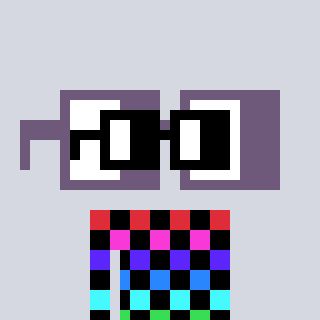
a pixel art character with square black glasses, a glasses-shaped head and a teal-colored body on a cool background